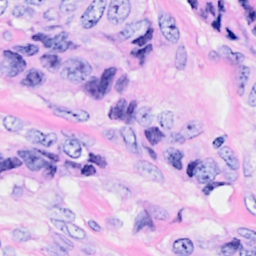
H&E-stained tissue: Breast